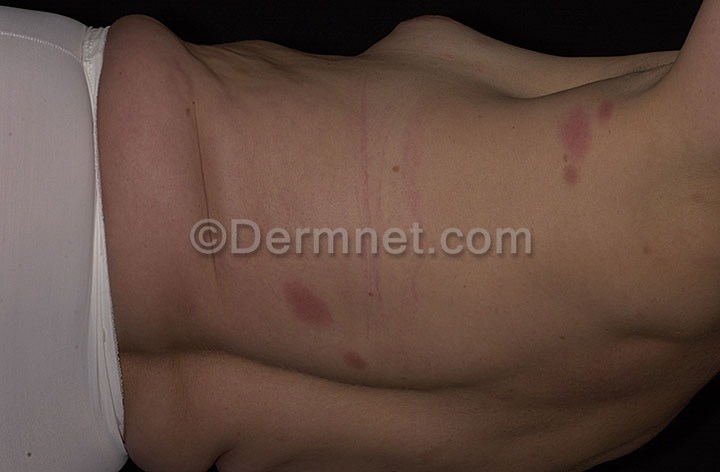
Disease: Exanthems and Drug Eruptions